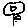
Label: flower